Question: I had made a Clickonce deployemnt to my application set the installation folder and publishing folder the same that is a network share and then it work perfect for my development machine
Then when I went to on client machine opened the network share and I tried to install the application using that setup file i got tht message like below

And in details Iam getting the below message
'''
LATFORM VERSION INFO
Windows : 6.1.7601.65536 (Win32NT)
Common Language Runtime : 4.0.30319.586
System.Deployment.dll : 4.0.30319.1 (RTMRel.<PHONE>)
clr.dll : 4.0.30319.586 (RTMLDR.<PHONE>)
dfdll.dll : 4.0.30319.1 (RTMRel.<PHONE>)
dfshim.dll : 4.0.31106.0 (Main.<PHONE>)
SOURCES
Deployment url : file://it-dept/Project/mycutorderlast/CutorderFresh.application
Deployment Provider url : http://it-dept/CutorderFresh/CutorderFresh.application
ERROR SUMMARY
Below is a summary of the errors, details of these errors are listed later in the log.
* Activation of \it-dept\Project\mycutorderlast\CutorderFresh.application resulted in exception. Following failure messages were detected:
+ Downloading http://it-dept/CutorderFresh/CutorderFresh.application did not succeed.
+ The remote server returned an error: (404) Not Found.
COMPONENT STORE TRANSACTION FAILURE SUMMARY
No transaction error was detected.
WARNINGS
There were no warnings during this operation.
OPERATION PROGRESS STATUS
* [08/10/2013 14:03:25] : Activation of \it-dept\Project\mycutorderlast\CutorderFresh.application has started.
ERROR DETAILS
Following errors were detected during this operation.
* [08/10/2013 14:03:30] System.Deployment.Application.DeploymentDownloadException (Unknown subtype)
- Downloading http://it-dept/CutorderFresh/CutorderFresh.application did not succeed.
- Source: System.Deployment
- Stack trace:
at System.Deployment.Application.SystemNetDownloader.DownloadSingleFile(DownloadQueueItem next)
at System.Deployment.Application.SystemNetDownloader.DownloadAllFiles()
at System.Deployment.Application.FileDownloader.Download(SubscriptionState subState)
at System.Deployment.Application.DownloadManager.DownloadManifestAsRawFile(Uri& sourceUri, String targetPath, IDownloadNotification notification, DownloadOptions options, ServerInformation& serverInformation)
at System.Deployment.Application.DownloadManager.DownloadManifest(Uri& sourceUri, String targetPath, IDownloadNotification notification, DownloadOptions options, ManifestType manifestType, ServerInformation& serverInformation)
at System.Deployment.Application.DownloadManager.DownloadDeploymentManifestDirect(SubscriptionStore subStore, Uri& sourceUri, TempFile& tempFile, IDownloadNotification notification, DownloadOptions options, ServerInformation& serverInformation)
at System.Deployment.Application.DownloadManager.FollowDeploymentProviderUri(SubscriptionStore subStore, AssemblyManifest& deployment, Uri& sourceUri, TempFile& tempFile, IDownloadNotification notification, DownloadOptions options)
at System.Deployment.Application.DownloadManager.DownloadDeploymentManifestBypass(SubscriptionStore subStore, Uri& sourceUri, TempFile& tempFile, SubscriptionState& subState, IDownloadNotification notification, DownloadOptions options)
at System.Deployment.Application.ApplicationActivator.PerformDeploymentActivation(Uri activationUri, Boolean isShortcut, String textualSubId, String deploymentProviderUrlFromExtension, BrowserSettings browserSettings, String& errorPageUrl)
at System.Deployment.Application.ApplicationActivator.ActivateDeploymentWorker(Object state)
--- Inner Exception ---
System.Net.WebException
- The remote server returned an error: (404) Not Found.
- Source: System
- Stack trace:
at System.Net.HttpWebRequest.GetResponse()
at System.Deployment.Application.SystemNetDownloader.DownloadSingleFile(DownloadQueueItem next)
COMPONENT STORE TRANSACTION DETAILS
No transaction information is available.
'''
Can anyone suggest what was the issue As Iam using clickonce for the first time
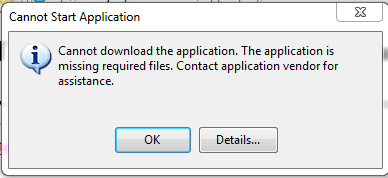
Answer: Check values of 'Publish Location' or 'Installation URL' on Publish tab of properties. According to your current settings, you should have published files accessible by this path: 'http://it-dept/CutorderFresh/CutorderFresh.application' and it looks like they're not available by this path.
<URL>